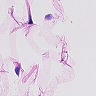
Metastatic tissue present: no